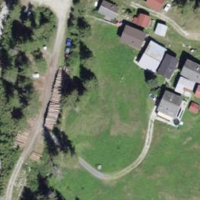
EUNIS habitat code: 55
Species observed at this site:
Vanessa atalanta